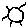
Label: sun